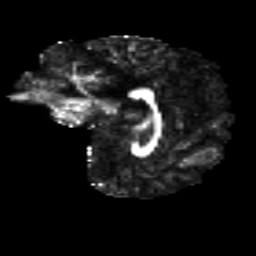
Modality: FA
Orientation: sagittal
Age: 26
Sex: female
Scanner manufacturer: siemens
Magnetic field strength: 3 T
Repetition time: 8.8 s
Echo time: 0.085 s